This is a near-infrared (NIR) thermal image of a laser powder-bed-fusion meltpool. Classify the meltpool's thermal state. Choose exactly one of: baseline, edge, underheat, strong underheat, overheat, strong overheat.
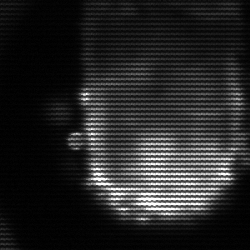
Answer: baseline